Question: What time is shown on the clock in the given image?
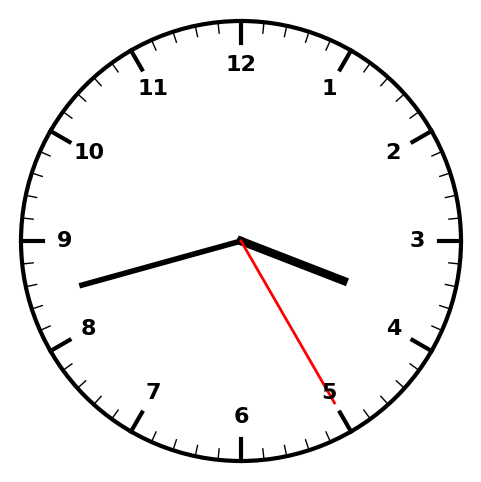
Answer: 03:42:25